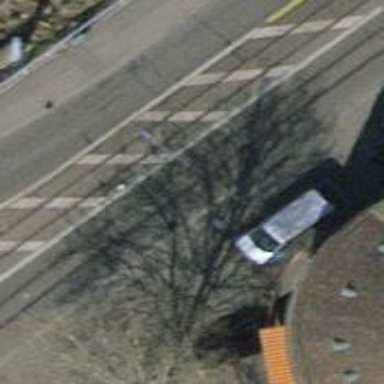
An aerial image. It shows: Support pole.